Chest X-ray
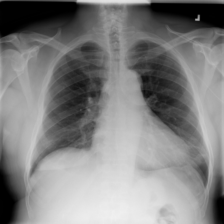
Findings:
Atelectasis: negative
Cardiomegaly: negative
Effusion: negative
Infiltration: negative
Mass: negative
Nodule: negative
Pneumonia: negative
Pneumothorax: negative
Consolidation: negative
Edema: negative
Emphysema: negative
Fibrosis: negative
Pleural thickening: negative
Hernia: negative